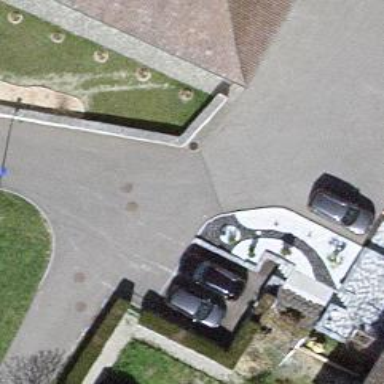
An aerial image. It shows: Residential road.